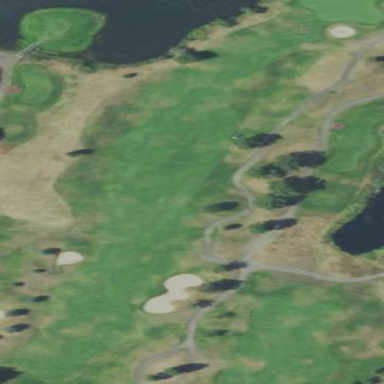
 likely golf fairway with neatly mown grass."